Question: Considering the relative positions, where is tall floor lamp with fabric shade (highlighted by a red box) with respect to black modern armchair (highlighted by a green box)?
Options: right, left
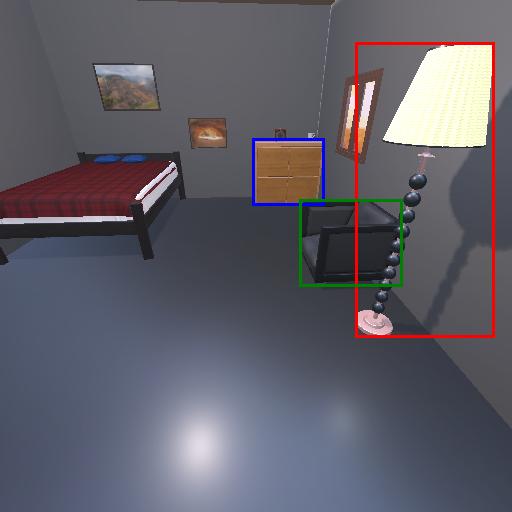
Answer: right